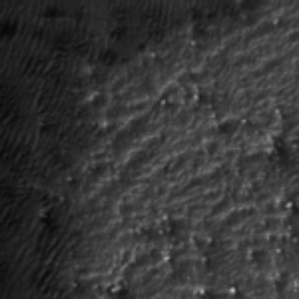
Label: frost